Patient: sex M, age 31
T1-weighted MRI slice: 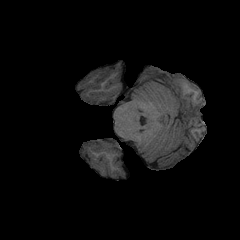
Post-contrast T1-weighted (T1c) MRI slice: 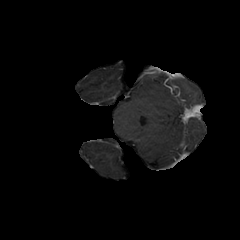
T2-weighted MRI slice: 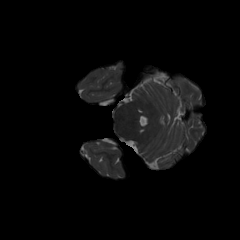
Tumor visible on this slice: no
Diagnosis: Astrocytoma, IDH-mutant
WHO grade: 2